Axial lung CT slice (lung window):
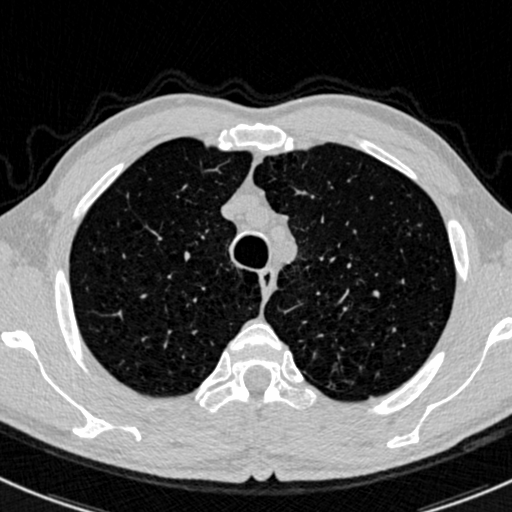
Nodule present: no